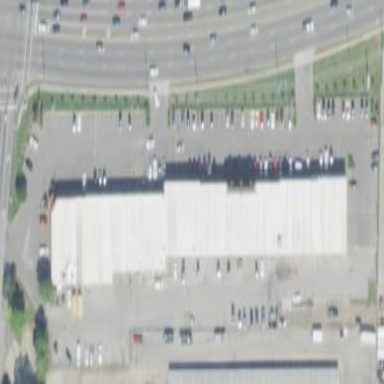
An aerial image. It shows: Retail area.